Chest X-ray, AP view. Patient: 22 years old, sex M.
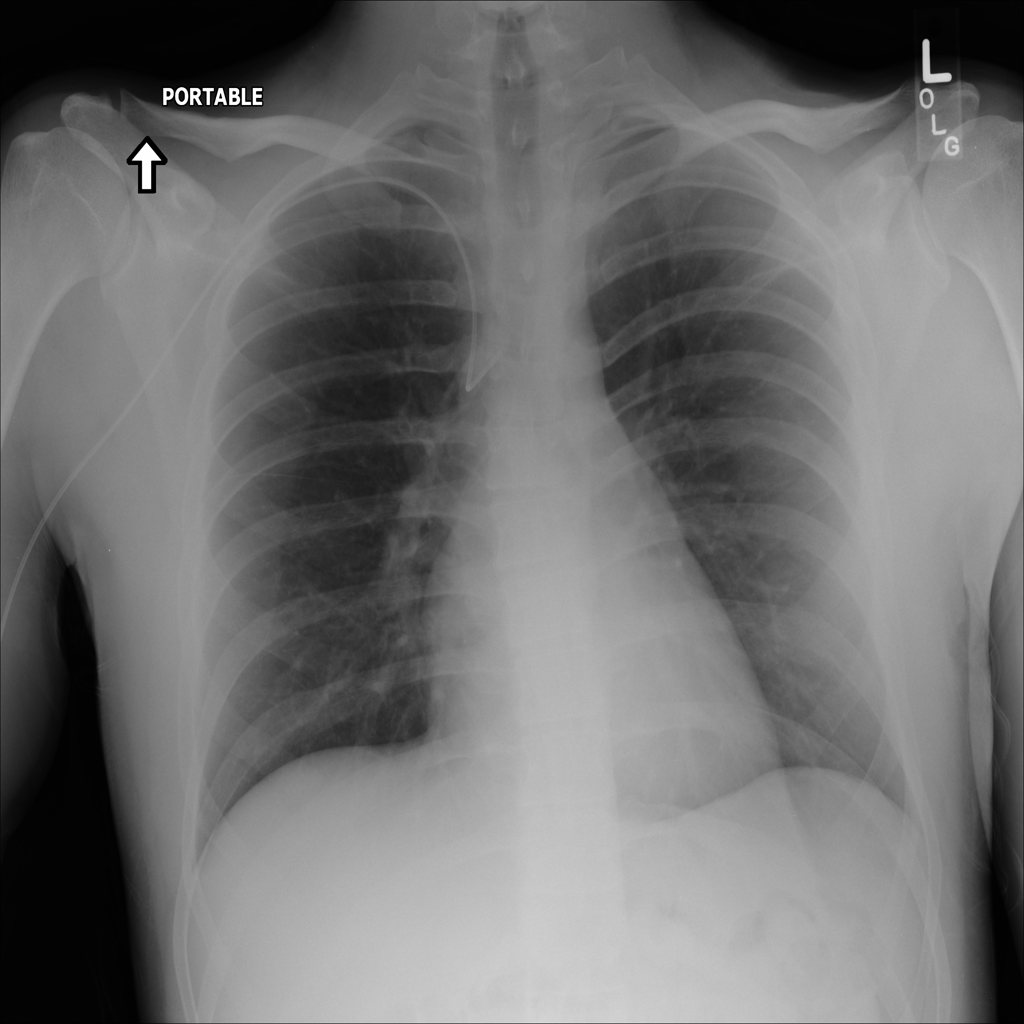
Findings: No Finding